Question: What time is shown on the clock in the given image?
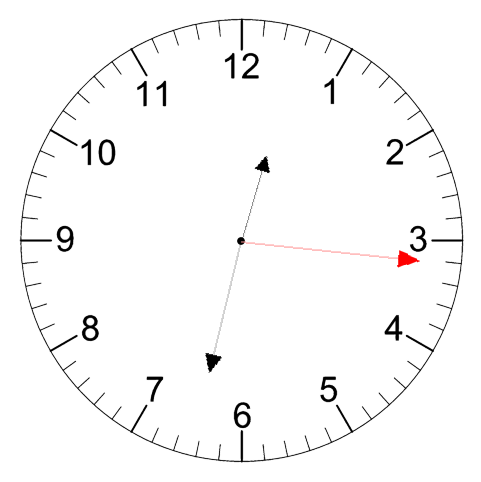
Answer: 12:32:16